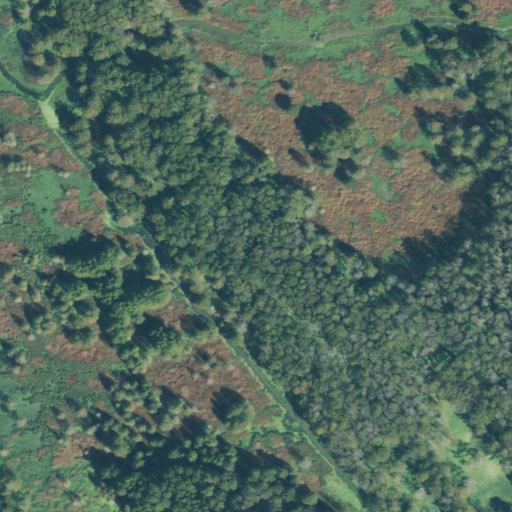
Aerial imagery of island in Tennessee named Carey Towhead containing only woody wetlands